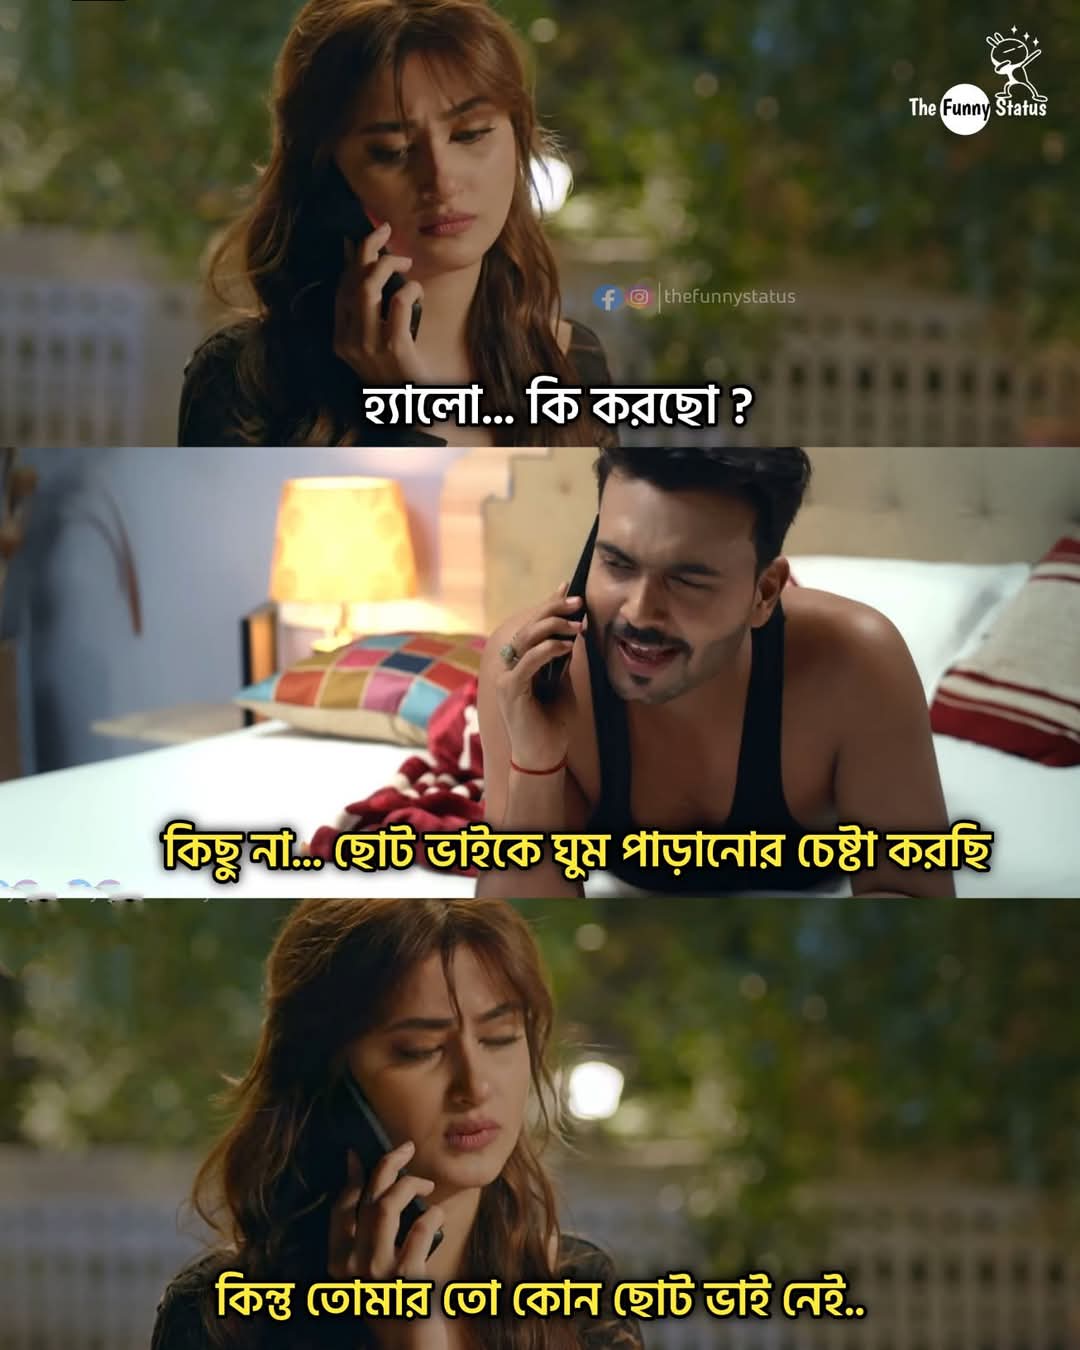
Text: হ্যালো... কি করছো?
কিছু না... ছোট ভাইকে ঘুম পাড়ানোর চেষ্টা করছি
কিন্তু তোমার তো কোন ছোট ভাই নেই..
Label: Non Hate